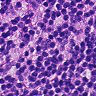
Metastatic tissue present: no